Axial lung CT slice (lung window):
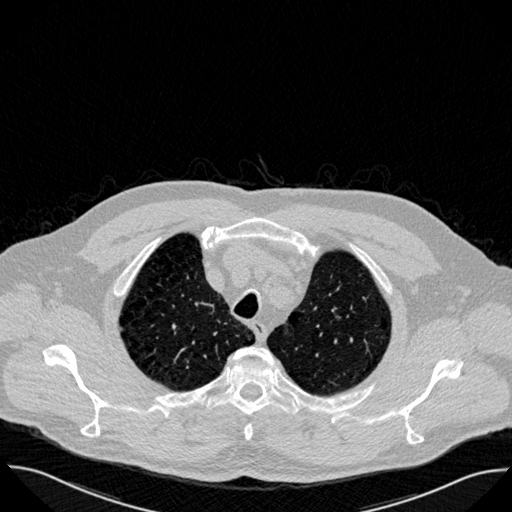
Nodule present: no